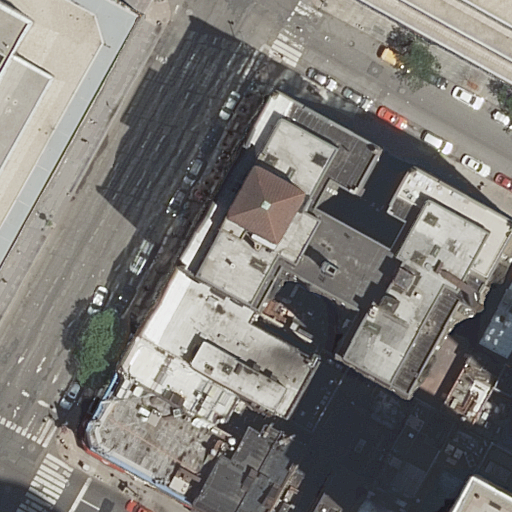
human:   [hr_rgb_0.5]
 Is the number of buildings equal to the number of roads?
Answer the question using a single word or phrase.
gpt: no

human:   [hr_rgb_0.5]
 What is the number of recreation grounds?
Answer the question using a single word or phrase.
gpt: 0

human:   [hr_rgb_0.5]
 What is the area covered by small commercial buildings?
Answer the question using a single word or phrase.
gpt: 0m2

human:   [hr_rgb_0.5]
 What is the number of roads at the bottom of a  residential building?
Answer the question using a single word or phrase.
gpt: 5

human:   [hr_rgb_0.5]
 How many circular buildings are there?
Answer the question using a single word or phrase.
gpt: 0

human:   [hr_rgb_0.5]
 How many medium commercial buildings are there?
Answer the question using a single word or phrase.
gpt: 0

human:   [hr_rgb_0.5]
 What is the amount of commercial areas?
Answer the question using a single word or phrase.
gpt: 0

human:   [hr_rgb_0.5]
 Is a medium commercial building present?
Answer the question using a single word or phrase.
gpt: no

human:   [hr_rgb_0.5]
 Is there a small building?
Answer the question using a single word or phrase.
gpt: yes

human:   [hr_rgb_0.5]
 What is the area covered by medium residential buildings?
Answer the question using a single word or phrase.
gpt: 1645m2

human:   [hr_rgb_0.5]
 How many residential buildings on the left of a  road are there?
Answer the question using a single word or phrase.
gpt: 8

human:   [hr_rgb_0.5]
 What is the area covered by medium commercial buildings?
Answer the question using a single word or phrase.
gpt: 0m2

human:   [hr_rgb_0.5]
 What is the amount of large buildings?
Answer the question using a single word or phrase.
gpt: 3

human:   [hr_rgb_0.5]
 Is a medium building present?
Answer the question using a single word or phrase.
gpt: yes

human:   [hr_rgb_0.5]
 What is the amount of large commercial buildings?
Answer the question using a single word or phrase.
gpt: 1

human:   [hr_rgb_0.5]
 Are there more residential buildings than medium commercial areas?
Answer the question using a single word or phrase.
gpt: yes

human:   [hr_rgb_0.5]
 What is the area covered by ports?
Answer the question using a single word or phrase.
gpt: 0m2

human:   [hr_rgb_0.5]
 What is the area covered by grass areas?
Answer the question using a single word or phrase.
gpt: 0m2

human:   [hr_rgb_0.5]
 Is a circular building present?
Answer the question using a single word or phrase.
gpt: no

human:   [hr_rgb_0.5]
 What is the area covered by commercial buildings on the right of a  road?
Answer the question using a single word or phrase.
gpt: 1450m2

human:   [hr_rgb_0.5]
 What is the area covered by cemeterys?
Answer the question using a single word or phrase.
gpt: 0m2

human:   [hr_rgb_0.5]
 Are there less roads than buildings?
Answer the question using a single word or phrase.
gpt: yes

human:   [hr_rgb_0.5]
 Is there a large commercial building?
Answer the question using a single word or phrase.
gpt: yes

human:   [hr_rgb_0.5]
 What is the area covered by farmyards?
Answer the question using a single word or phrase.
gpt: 0m2

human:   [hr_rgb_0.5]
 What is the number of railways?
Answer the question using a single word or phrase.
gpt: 0

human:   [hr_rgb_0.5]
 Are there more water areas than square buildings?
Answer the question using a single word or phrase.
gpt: no

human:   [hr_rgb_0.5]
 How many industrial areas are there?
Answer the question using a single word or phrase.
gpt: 0

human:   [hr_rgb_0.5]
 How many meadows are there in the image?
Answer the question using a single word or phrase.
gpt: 0

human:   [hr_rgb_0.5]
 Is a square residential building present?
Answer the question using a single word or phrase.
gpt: no

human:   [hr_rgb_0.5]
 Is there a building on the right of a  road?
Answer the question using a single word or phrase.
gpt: yes

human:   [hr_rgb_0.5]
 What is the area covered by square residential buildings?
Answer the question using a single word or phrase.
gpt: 0m2

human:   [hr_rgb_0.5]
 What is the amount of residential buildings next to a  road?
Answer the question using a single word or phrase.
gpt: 15

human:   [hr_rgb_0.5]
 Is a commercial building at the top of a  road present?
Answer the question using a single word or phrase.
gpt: yes

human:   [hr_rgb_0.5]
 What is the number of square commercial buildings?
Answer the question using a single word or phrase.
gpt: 0

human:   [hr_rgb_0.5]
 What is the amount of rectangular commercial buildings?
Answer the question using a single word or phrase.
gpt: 1

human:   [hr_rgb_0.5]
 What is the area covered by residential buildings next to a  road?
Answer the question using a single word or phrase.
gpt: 3628m2